Question: I develop support classes for my application in another project, and later, I add it to my app. I have made a class that shows a dialog, and works perfectly in its project, but when I add it to my app's project doesn't recognize the layout and its elements.

I'm sure all are added, but seem like any haven't reference in the R xml. Do you know any solution? Thanks a lot!
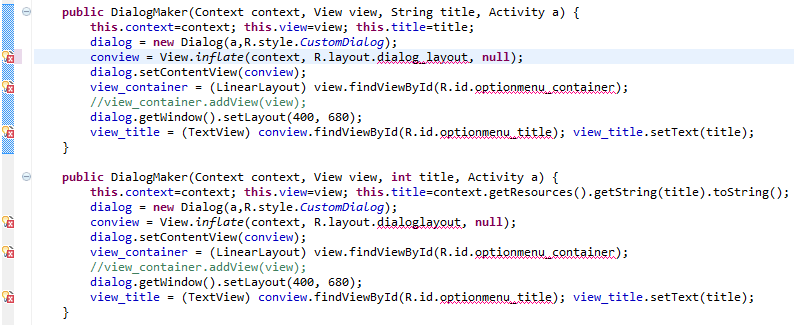
Answer: You need to add the 'Reference/Library Project' in the 'Build Path' of your 'Running application' then only you can use elements and layouts of that 'Reference/Library Project' into your 'Running application'.
Hope it helps you.
Thanks.